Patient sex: M
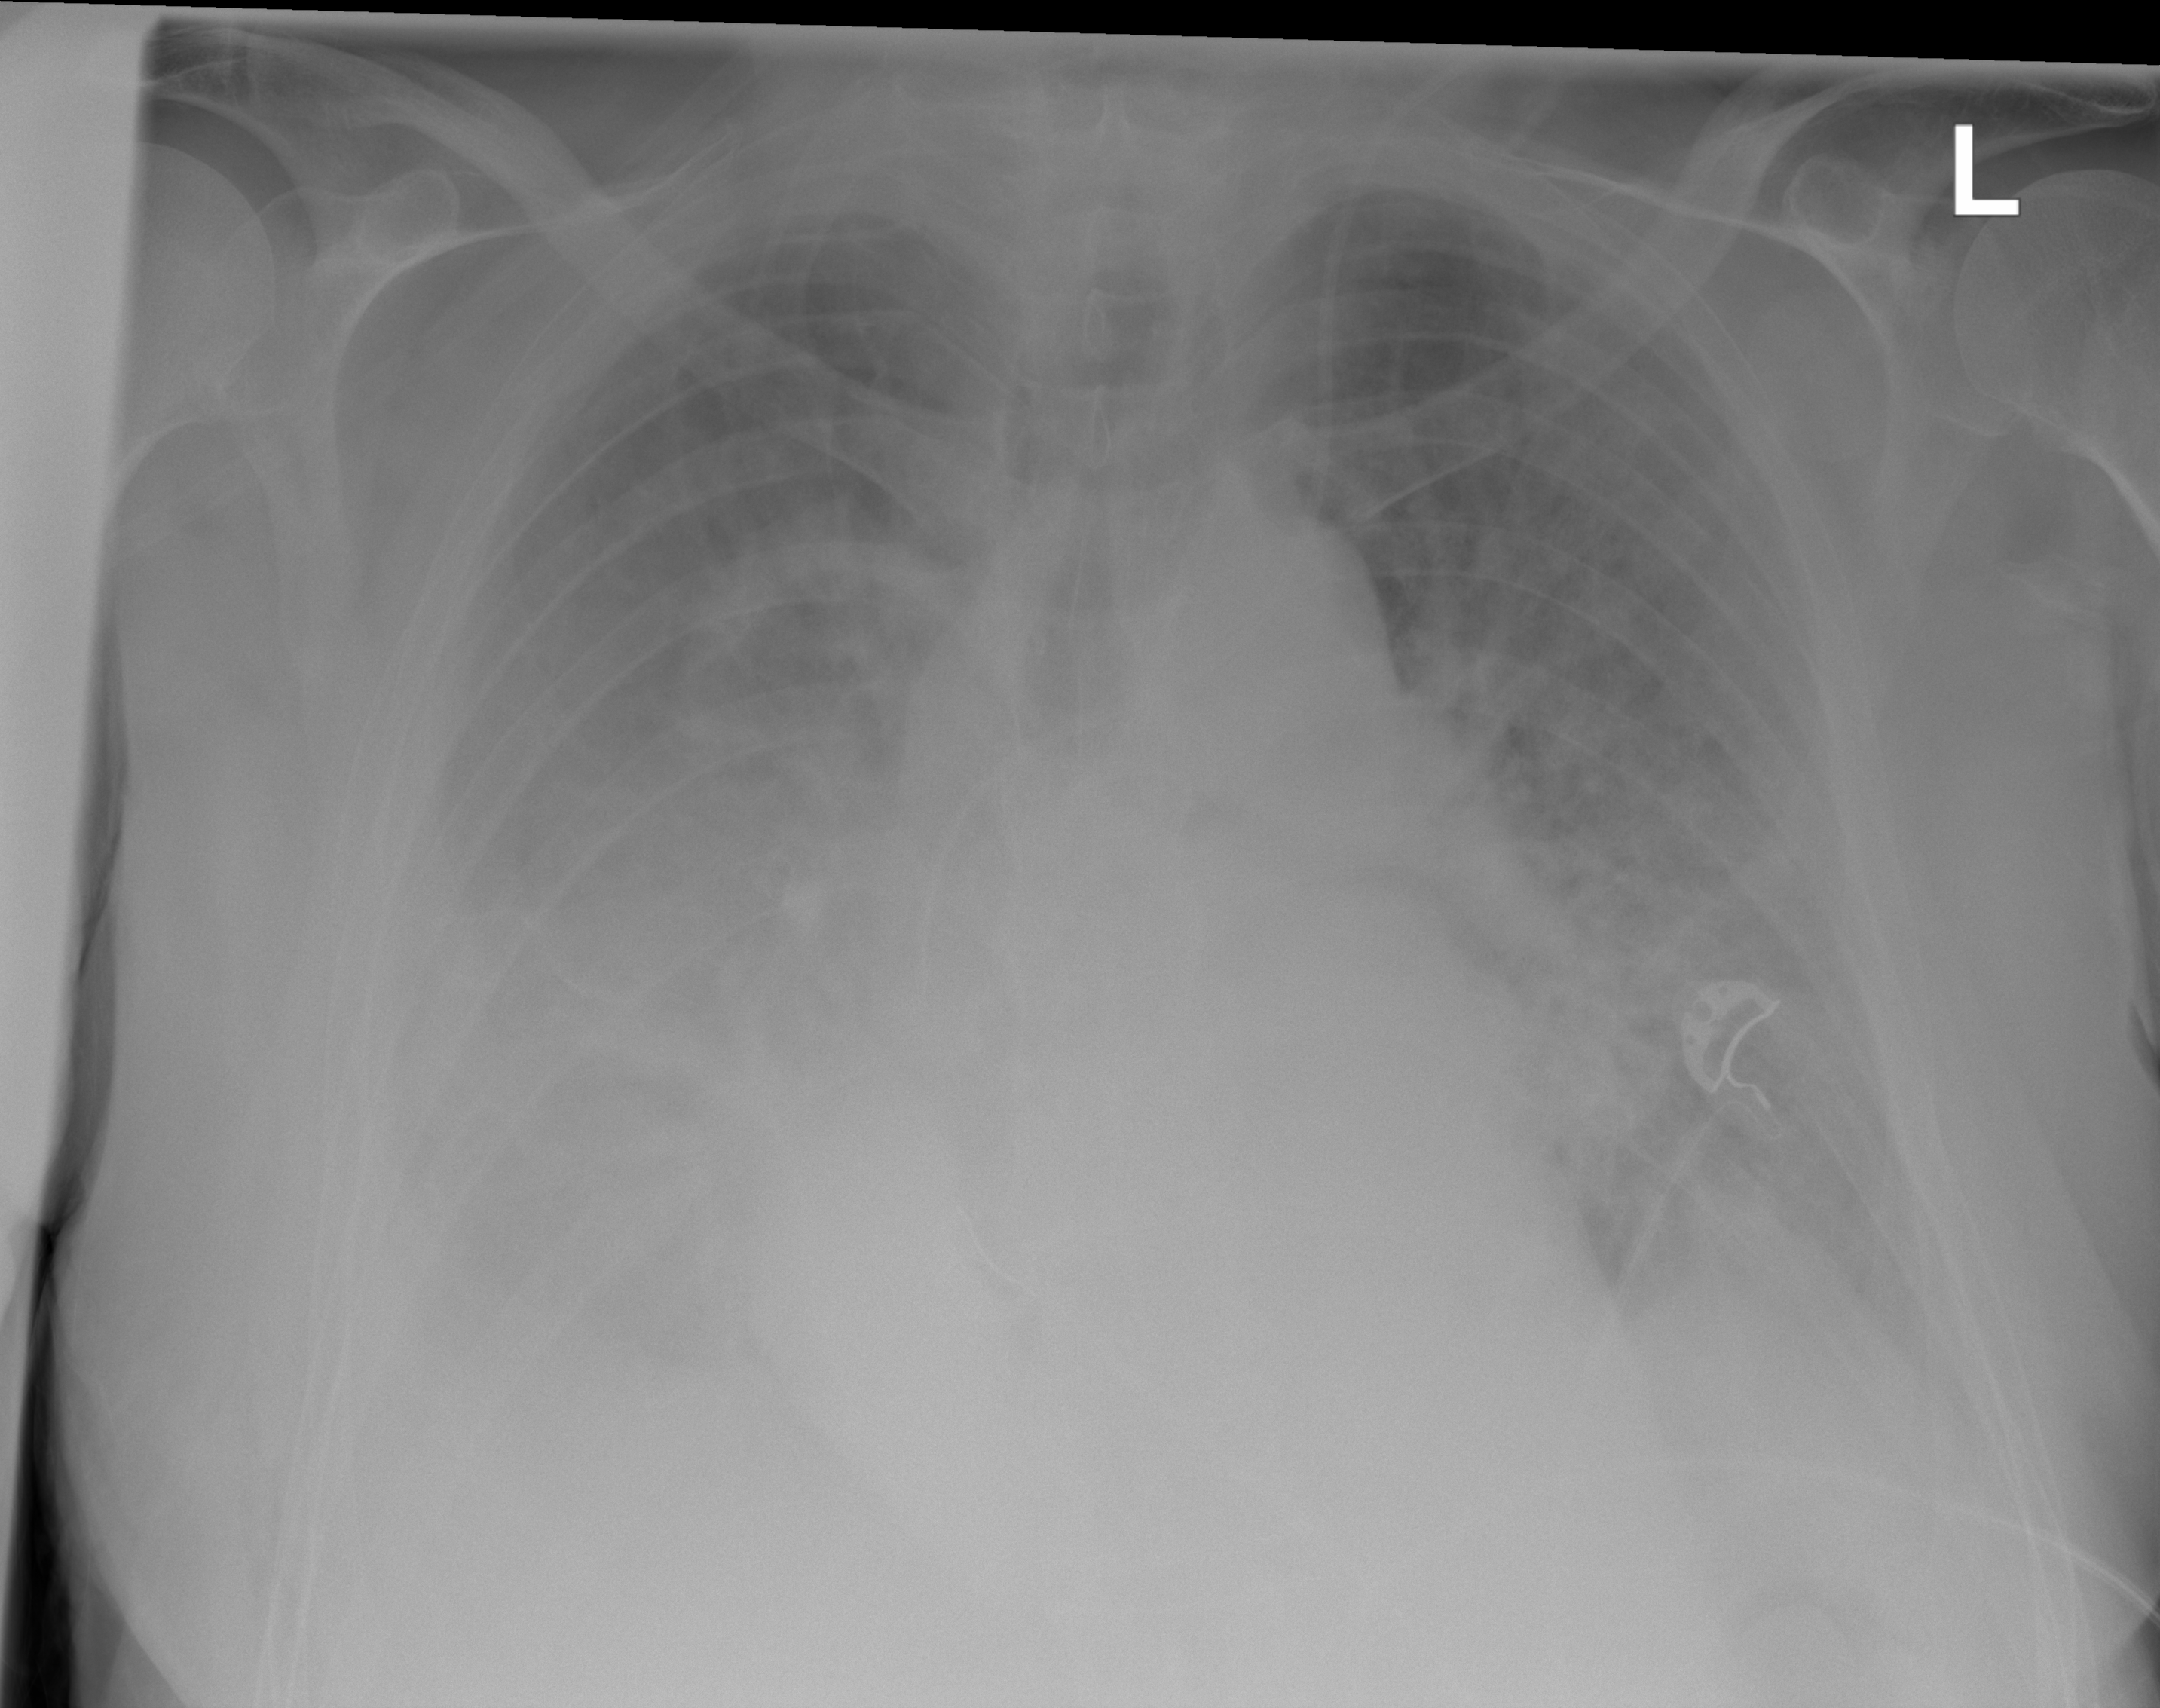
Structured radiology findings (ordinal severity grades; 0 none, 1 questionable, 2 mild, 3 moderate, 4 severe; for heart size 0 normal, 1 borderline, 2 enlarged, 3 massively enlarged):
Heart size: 0
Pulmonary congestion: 3
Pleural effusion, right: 4
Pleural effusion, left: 3
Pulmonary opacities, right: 3
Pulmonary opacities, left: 3
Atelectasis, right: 3
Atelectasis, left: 3